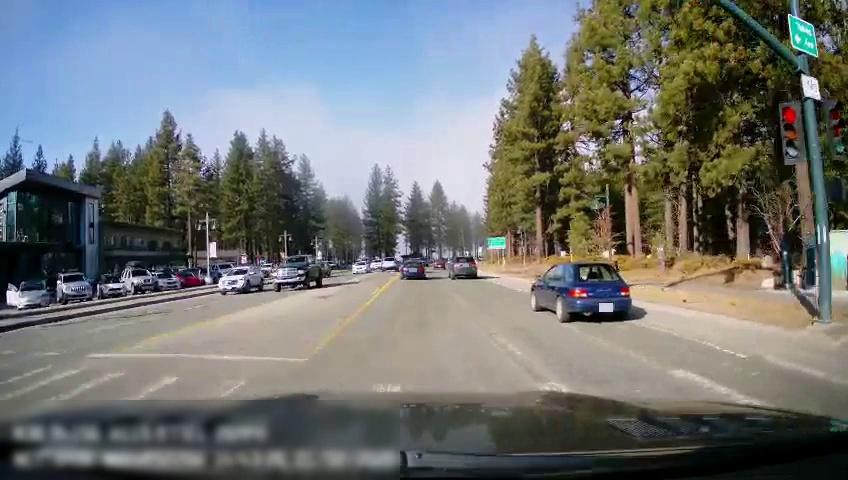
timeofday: Day
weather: Sunny
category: Drivable Space
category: Vehicles | SUV
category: Vehicles | SUV
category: Vehicles | Car
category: Vehicles | Car
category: Vehicles | SUV
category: Vehicles | Car
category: Vehicles | Car
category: Vehicles | Car
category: Vehicles | SUV
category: Vehicles | Car
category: Vehicles | SUV
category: Vehicles | Car
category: Vehicles | Car
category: Vehicles | Truck
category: Vehicles | Car
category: Vehicles | Car
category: Vehicles | SUV
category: Vehicles | Car
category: Lanes | Opposite Lane
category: Lanes | Current Lane
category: Lanes | Alternate Lane
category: Traffic | Signs
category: Traffic | Signs
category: Traffic | Lights
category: Traffic | Lights
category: Traffic | Signs